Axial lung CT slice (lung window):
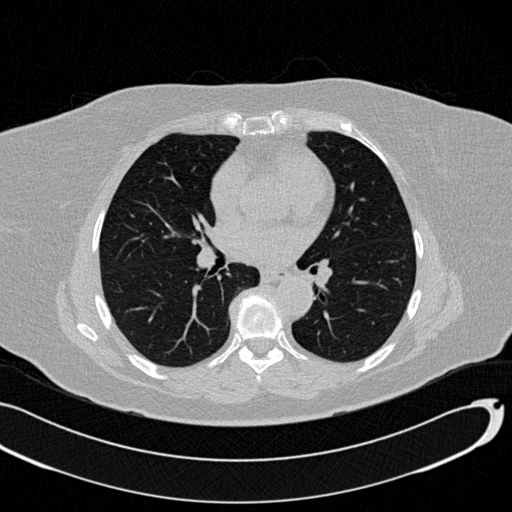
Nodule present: no